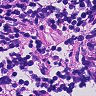
Metastatic tissue present: no